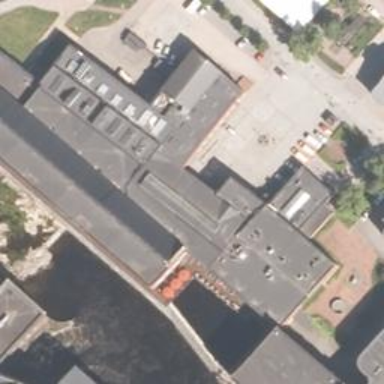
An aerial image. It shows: Museum housed in building.